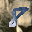
Label: 8